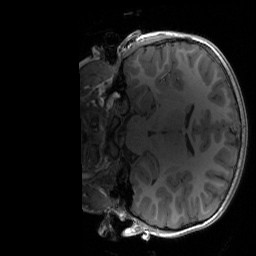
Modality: T1w
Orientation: coronal
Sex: male
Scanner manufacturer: siemens
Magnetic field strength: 3 T
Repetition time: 1.9 s
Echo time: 0.00243 s